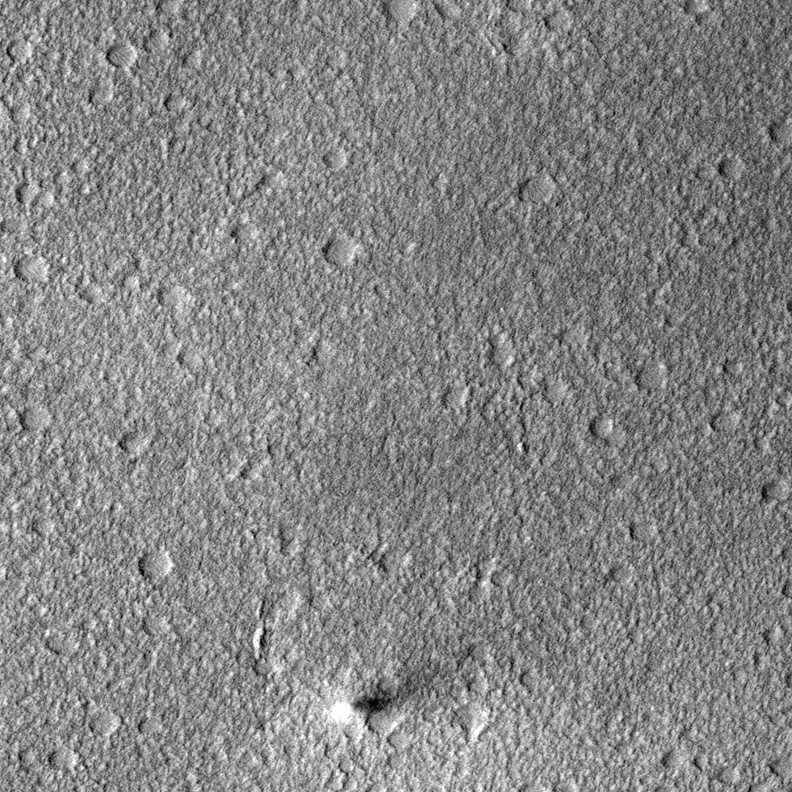
Label: dustdevil